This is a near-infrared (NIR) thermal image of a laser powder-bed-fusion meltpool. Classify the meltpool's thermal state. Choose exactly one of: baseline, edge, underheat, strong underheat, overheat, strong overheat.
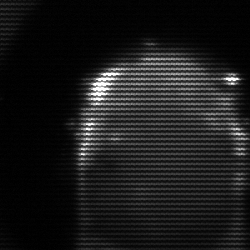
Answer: baseline